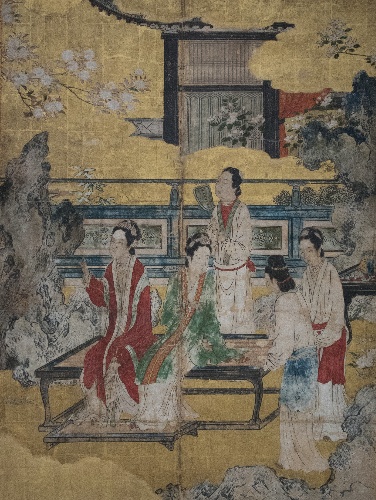
Title: 伝狩野永徳筆　唐美人図|Chinese Women in a Palace Garden
Artist: Kano Eitoku
Artist bio: Japanese, 1543–1590
Date: late 16th century
Object type: Hanging scroll
Classification: Paintings
Medium: Two panels of a folding screen, mounted as a hanging scroll; ink, color, gold, and gold leaf on paper
Culture: Japan
Period: Momoyama period (1573–1615)
Dimensions: 61 1/8 x 45 1/2 in. (155.3 x 115.6 cm)
Department: Asian Art
Credit line: H. O. Havemeyer Collection, Bequest of Mrs. H. O. Havemeyer, 1929
Accession year: 1929
Repository: Metropolitan Museum of Art, New York, NY
Tags: Women